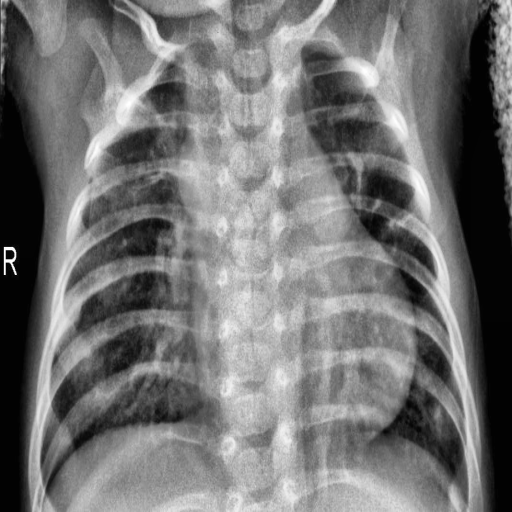
Finding: PNEUMONIA